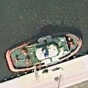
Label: Towing_vessel